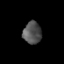
Tissue: prostate
Cell type: T cells
Senescence score: 0.2621
Nuclear area (px): 397
Mean DAPI intensity: 82.786